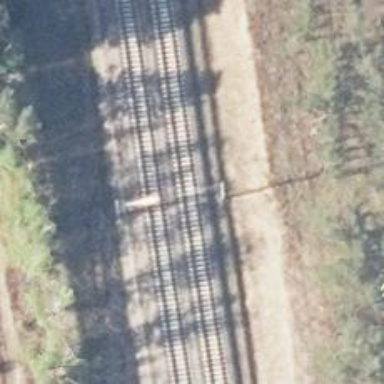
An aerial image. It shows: Milestone along the railway with catenary mast.